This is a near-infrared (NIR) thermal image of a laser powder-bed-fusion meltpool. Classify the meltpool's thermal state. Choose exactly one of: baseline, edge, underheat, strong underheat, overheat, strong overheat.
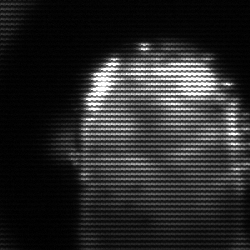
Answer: baseline